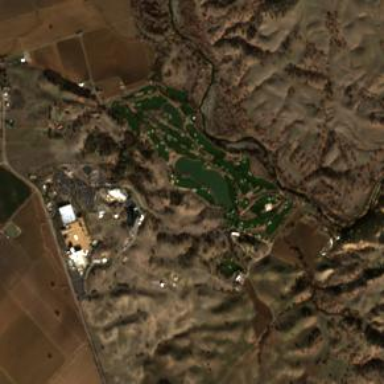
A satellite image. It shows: Golf course surrounded by greenery.